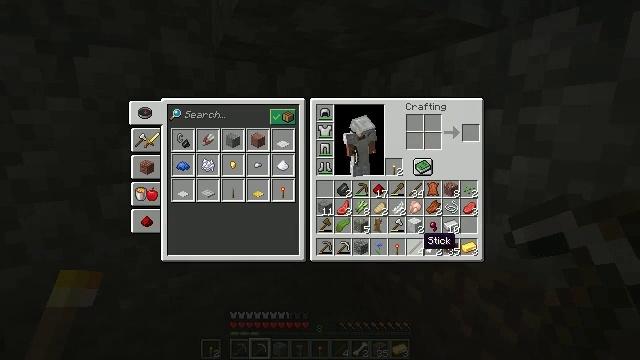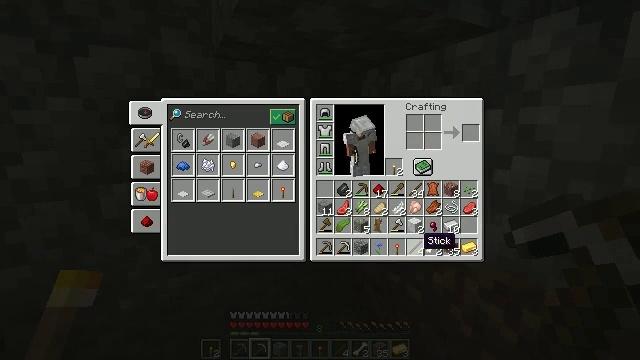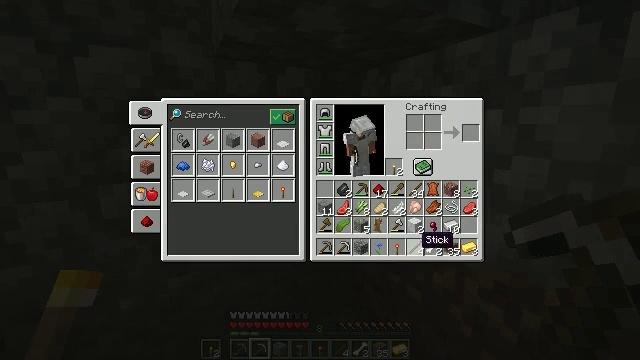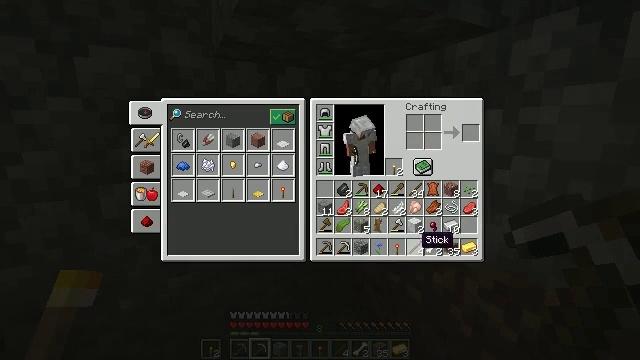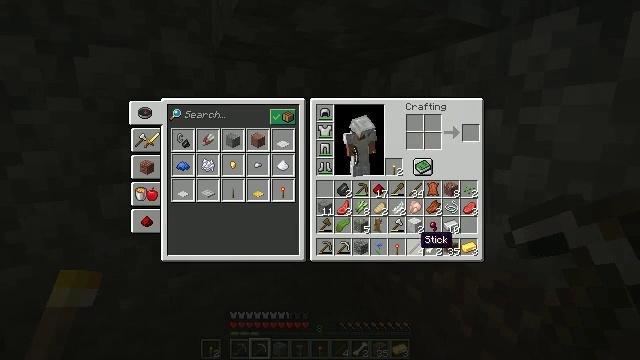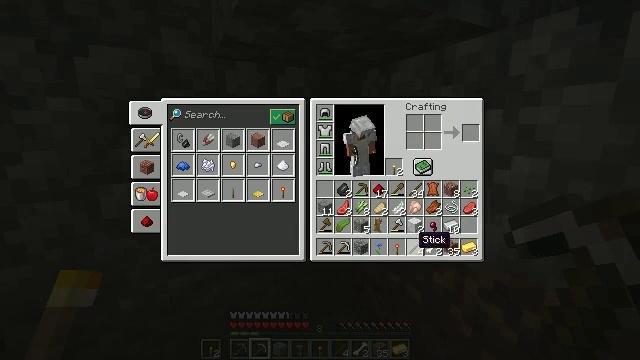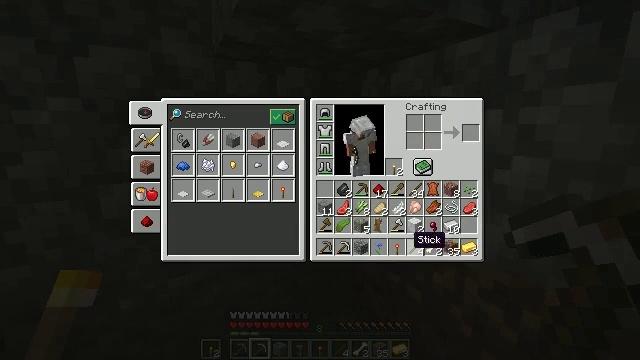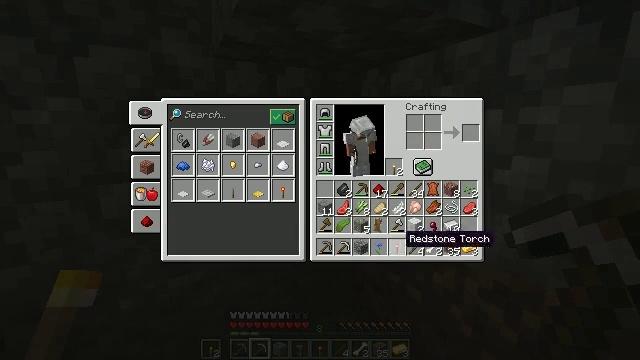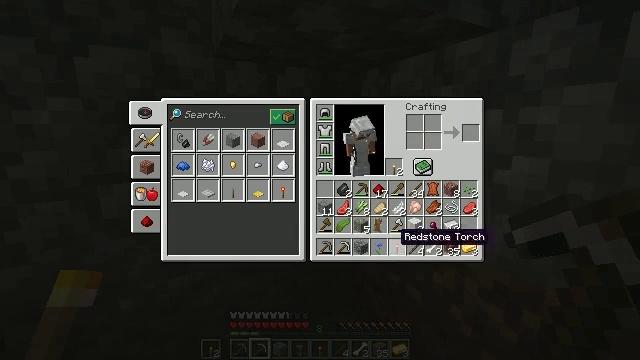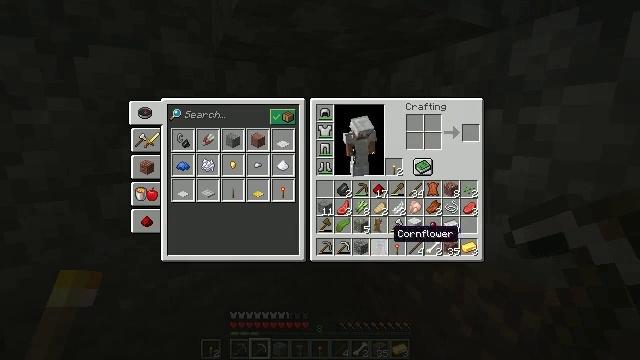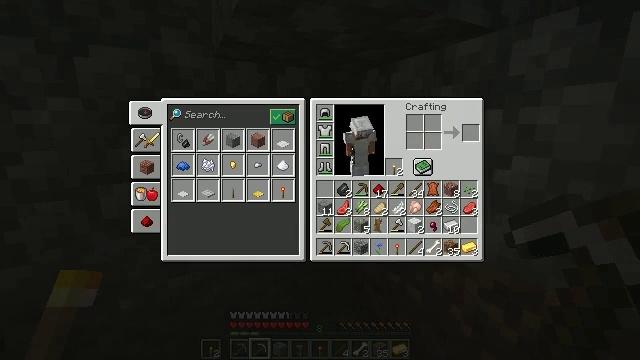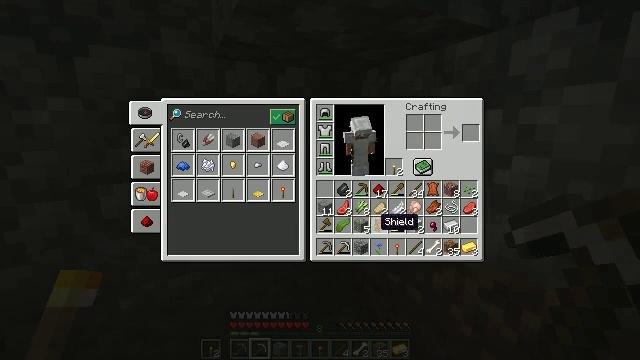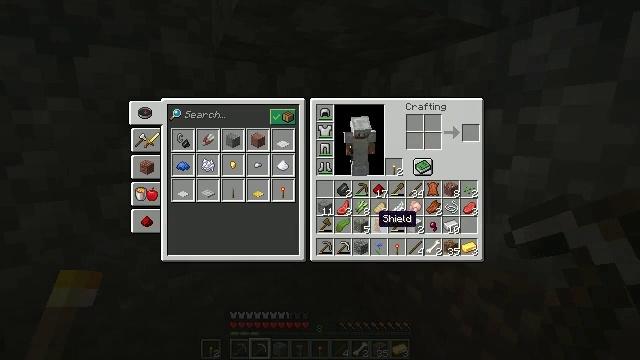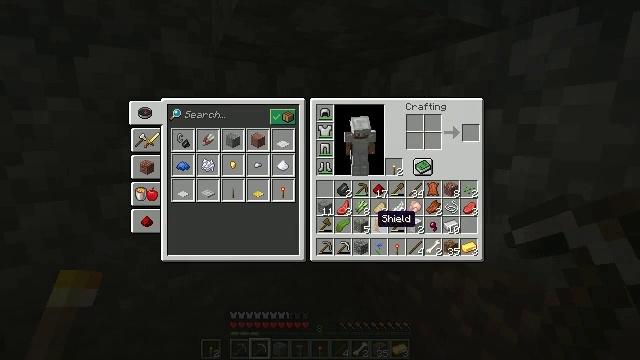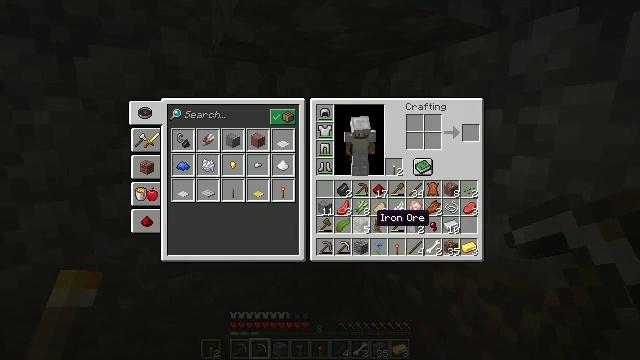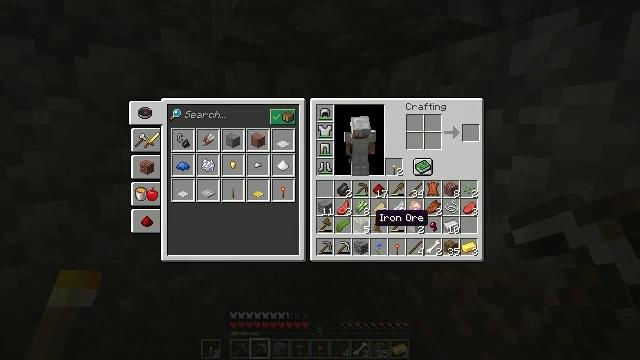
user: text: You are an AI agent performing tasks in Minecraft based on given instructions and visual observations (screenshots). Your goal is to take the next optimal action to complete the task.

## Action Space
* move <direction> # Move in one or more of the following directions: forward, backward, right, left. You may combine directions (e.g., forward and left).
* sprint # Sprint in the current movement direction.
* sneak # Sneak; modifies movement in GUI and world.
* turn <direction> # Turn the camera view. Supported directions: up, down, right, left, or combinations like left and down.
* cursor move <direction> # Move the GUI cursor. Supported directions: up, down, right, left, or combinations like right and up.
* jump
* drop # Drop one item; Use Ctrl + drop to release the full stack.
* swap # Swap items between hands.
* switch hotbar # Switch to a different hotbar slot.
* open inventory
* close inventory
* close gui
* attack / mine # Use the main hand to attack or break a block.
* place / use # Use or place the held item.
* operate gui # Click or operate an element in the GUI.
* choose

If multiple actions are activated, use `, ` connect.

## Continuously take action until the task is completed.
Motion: motion action
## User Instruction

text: Open the crafting grid to craft shears.
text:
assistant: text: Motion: no_op
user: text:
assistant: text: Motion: no_op
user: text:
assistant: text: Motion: no_op
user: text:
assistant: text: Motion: no_op
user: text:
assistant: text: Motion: no_op
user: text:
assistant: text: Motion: no_op
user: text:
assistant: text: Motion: no_op
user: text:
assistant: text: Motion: no_op
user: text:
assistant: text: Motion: no_op
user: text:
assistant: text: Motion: no_op
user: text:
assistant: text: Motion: no_op
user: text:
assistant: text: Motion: no_op
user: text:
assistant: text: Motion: no_op
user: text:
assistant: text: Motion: no_op
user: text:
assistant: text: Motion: no_op
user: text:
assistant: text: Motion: no_op
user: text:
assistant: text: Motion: no_op
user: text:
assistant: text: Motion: no_op
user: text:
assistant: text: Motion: no_op
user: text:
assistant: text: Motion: no_op
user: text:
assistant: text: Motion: no_op
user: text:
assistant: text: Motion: no_op
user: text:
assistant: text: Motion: no_op
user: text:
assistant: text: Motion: no_op
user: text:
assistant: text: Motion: no_op
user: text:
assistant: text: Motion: no_op
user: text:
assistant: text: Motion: no_op
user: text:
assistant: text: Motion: no_op
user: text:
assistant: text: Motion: no_op
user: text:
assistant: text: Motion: no_op